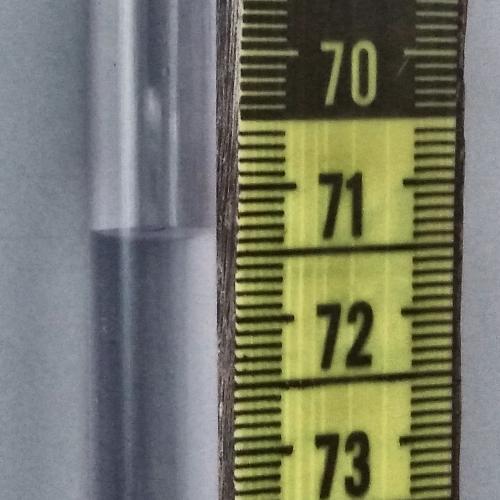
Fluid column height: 71.3 cm